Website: apple
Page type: account-selection
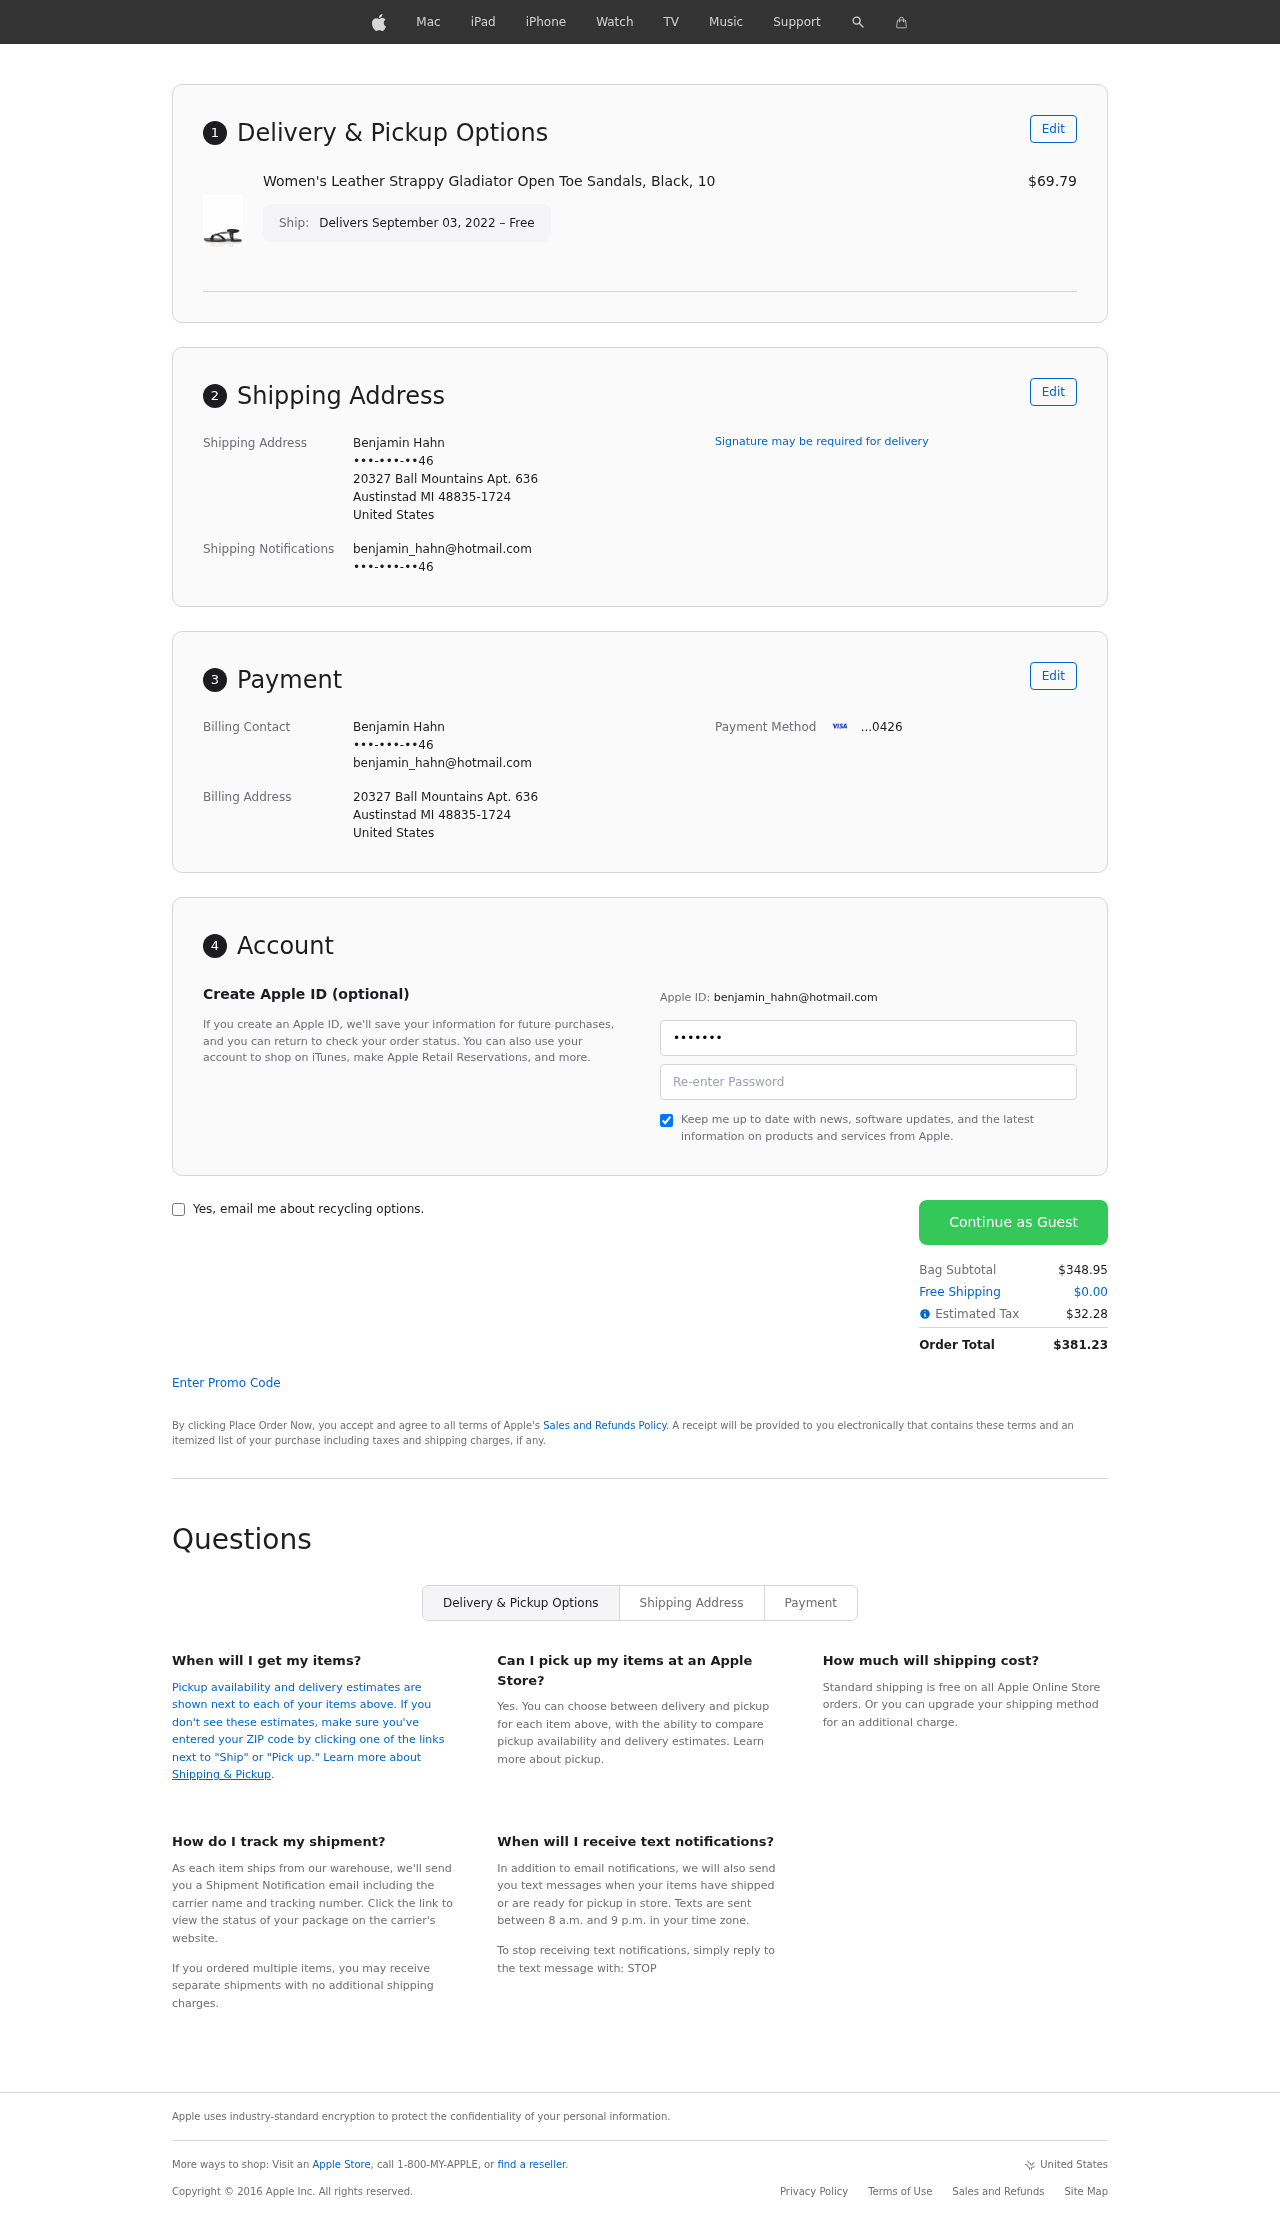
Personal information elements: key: PII_CARD_LAST4
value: ...0426
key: PII_CITY
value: Austinstad
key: PII_COUNTRY
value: United States
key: PII_EMAIL
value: benjamin_hahn@hotmail.com
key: PII_FULLNAME
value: Benjamin Hahn
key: PII_PHONE
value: •••-•••-••46
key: PII_POSTCODE_FULL
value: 48835-1724
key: PII_POSTCODE_FULL
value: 48835
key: PII_STATE_ABBR
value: MI
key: PII_STREET
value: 20327 Ball Mountains Apt. 636
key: PII_PHONE2
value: •••-•••-••46
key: PII_FIRSTNAME
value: Benjamin
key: PII_LASTNAME
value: Hahn
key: PII_FULLNAME2
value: Benjamin Hahn
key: PII_FULLNAME3
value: Benjamin Hahn
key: PII_FIRSTNAME2
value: Benjamin
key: PII_FIRSTNAME3
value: Benjamin
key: PII_LASTNAME2
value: Hahn
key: PII_LASTNAME3
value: Hahn
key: PII_FIRSTNAME_DERIVED
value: Benjamin
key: PII_LASTNAME_DERIVED
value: Hahn
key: PII_FULLNAME_DERIVED
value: Benjamin Hahn
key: PII_NAME_FULL_DERIVED
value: Benjamin Hahn
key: PII_PHONE3
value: •••-•••-••46
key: PII_EMAIL2
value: benjamin_hahn@hotmail.com
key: PII_EMAIL3
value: benjamin_hahn@hotmail.com
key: PII_STREET2
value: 20327 Ball Mountains Apt. 636
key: PII_POSTCODE
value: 48835
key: PII_POSTCODE_EXT
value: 1724
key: PII_POSTCODE_NUMERIC
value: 48835
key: PII_POSTCODE_EXT_NUMERIC
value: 1724
Product elements: key: PRODUCT1_NAME
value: Women's Leather Strappy Gladiator Open Toe Sandals, Black, 10
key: PRODUCT1_PRICE
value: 69.79
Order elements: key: ORDER_DELIVERY_DATE
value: Delivers September 03, 2022 – Free
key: ORDER_SUBTOTAL
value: $348.95
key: ORDER_SHIPPING_COST
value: $0.00
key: ORDER_TAX
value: $32.28
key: ORDER_TOTAL
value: $381.23